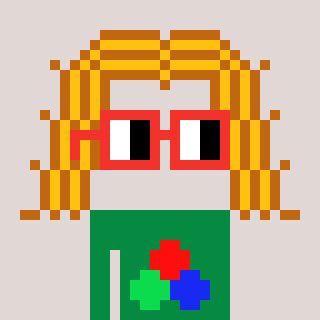
a pixel art character with square red glasses, a hair-shaped head and a green-colored body on a warm background